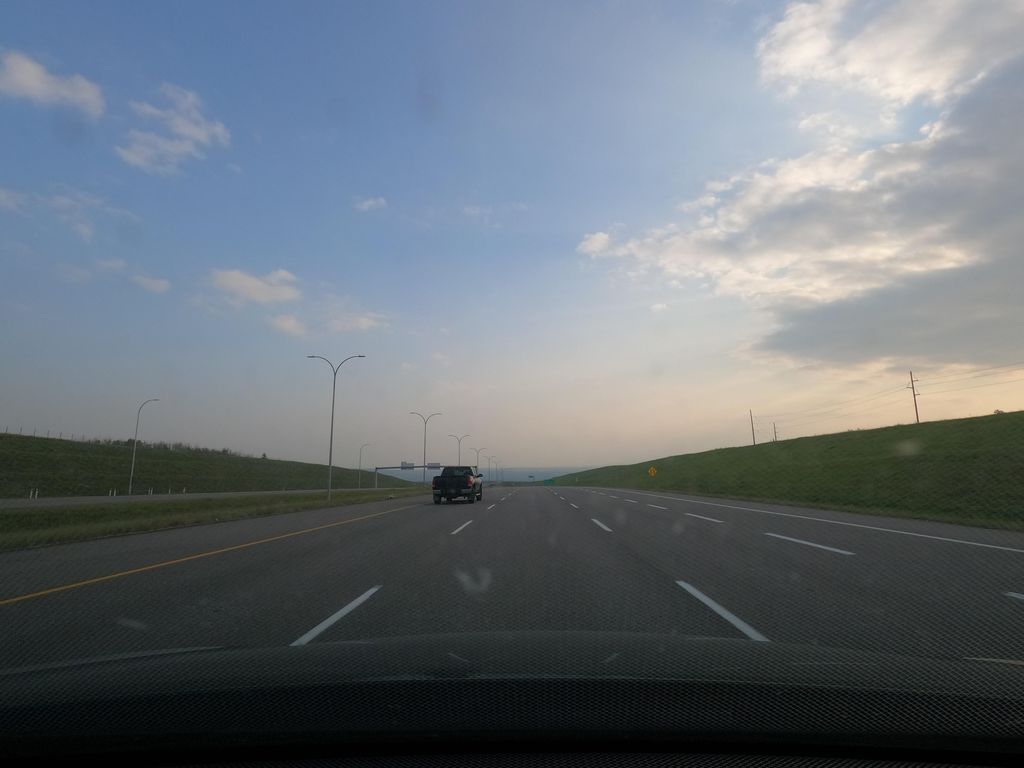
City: calgary